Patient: sex M, age 48
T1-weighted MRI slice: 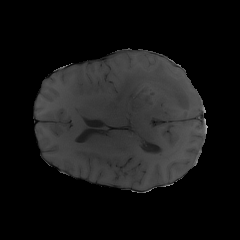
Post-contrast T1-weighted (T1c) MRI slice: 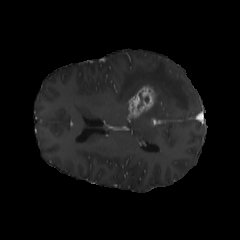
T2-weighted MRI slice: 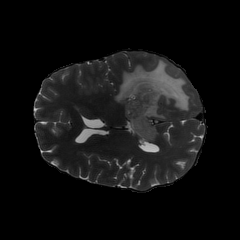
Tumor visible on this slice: yes
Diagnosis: Glioblastoma, IDH-wildtype
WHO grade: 4